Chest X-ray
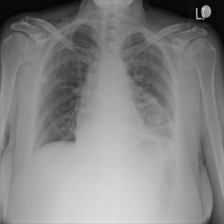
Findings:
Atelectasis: negative
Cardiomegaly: negative
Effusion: positive
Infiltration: negative
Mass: negative
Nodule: negative
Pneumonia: negative
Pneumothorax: negative
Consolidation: negative
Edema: negative
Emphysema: negative
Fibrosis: negative
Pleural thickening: negative
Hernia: negative